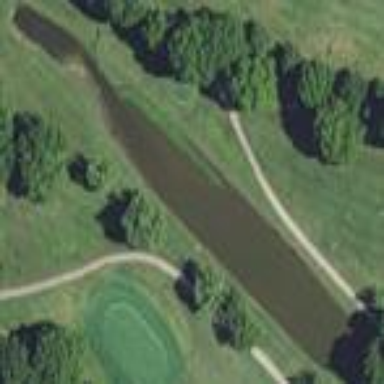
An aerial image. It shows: Picturesque scene of golf course with lateral water hazard.